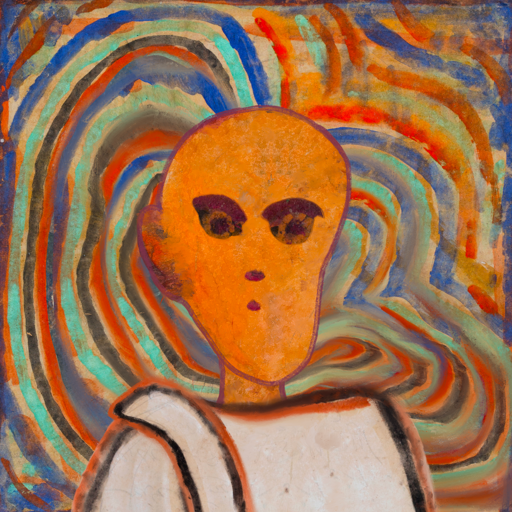
Background: Sisters, Head And Neck Front: Hypocrite, Face Front: Doll, Bust: Roy_Bahadur, Hair Front: Blank, Head Accessory: Blank, Second Necklace: Blank, Necklace: Blank, Baby: Blank